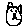
Label: cat